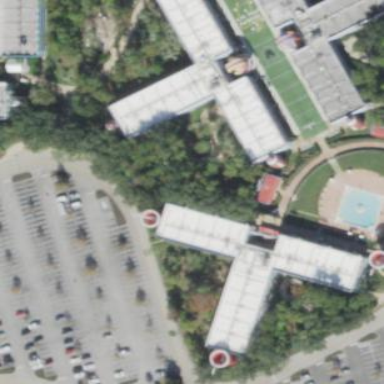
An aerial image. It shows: Hotel building.